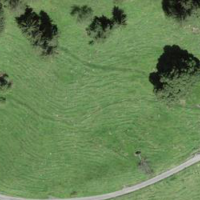
EUNIS habitat code: 25
Species observed at this site:
Phylloscopus collybita
Parus major
Horistus orientalis
Milvus milvus
Phoenicurus ochruros
Regulus regulus
Fringilla coelebs
Regulus ignicapilla
Turdus viscivorus
Picus viridis
Corvus corax
Periparus ater